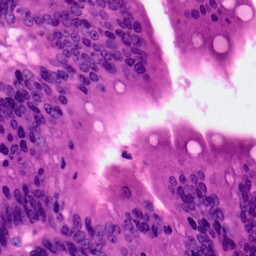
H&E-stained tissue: Pancreatic